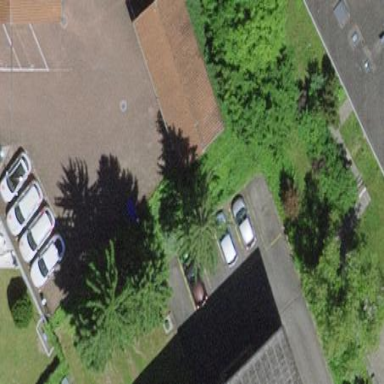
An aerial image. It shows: Garage.